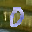
Label: 0